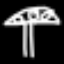
Label: mushroom